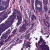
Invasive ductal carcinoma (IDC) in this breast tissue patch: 1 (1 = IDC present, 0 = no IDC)